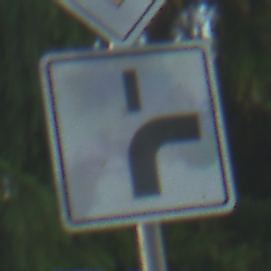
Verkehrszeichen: VerlaufVorfahrtsstrasse8
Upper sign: Vorfahrtsstrasse
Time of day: SunriseSunset
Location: Outdoor (Suburban)
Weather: PartlyCloudy
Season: NotSpecified
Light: Natural